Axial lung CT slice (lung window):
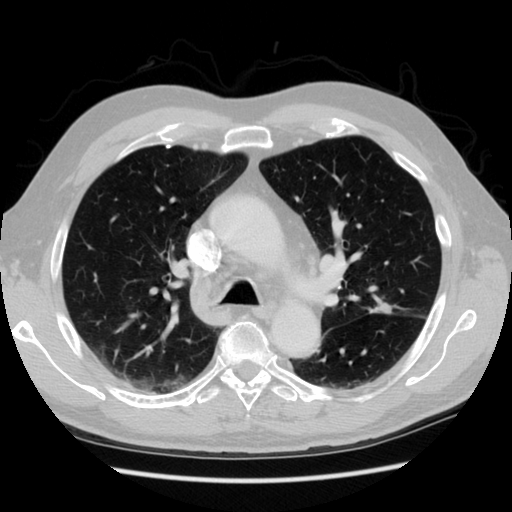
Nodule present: yes
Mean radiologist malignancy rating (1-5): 4.5